Question: I got two programs that are pretty simple programs.
Here is 1:
'''
static void Main(string[] args)
{
PipeClient client = new PipeClient();
client.Send("Hello World");
client.Send("Hello World 2");
Console.ReadLine();
}
'''
here is 2
'''
static void Main(string[] args)
{
using (var server = new PipeServer())
{
server.Start();
Console.WriteLine("Press Enter to End");
Console.ReadLine();
}
}
'''
I go to the solution properties and under common Properties I set the Configuration like this:

I start the debugger.
Both programs start, now I want to use the break all functionality because I want to inspect one of the two programs; however, when I use the break all icon, I can only inspect one of the two projects. How do I allow myself to view both if that is possible and if not how do I toggle which program I'm inspecting?
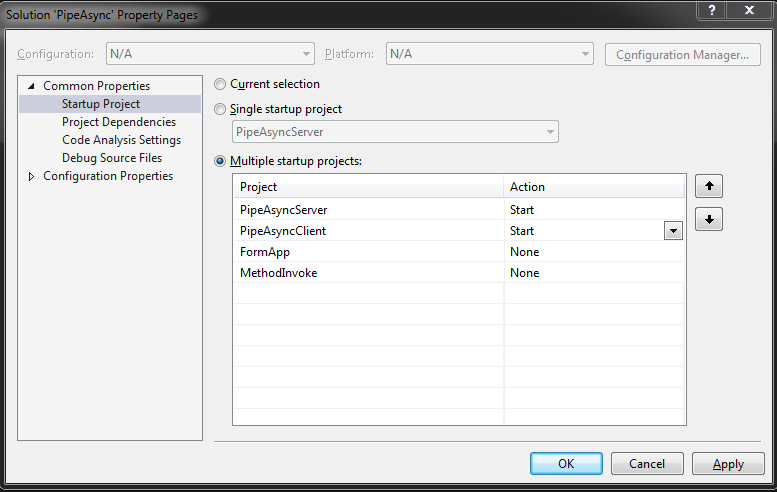
Answer: <URL> says "On the Debug Location toolbar, choose Process to view the Process list box. Select the process that you want to designate as current process.
Switch between processes"